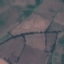
Label: Pasture